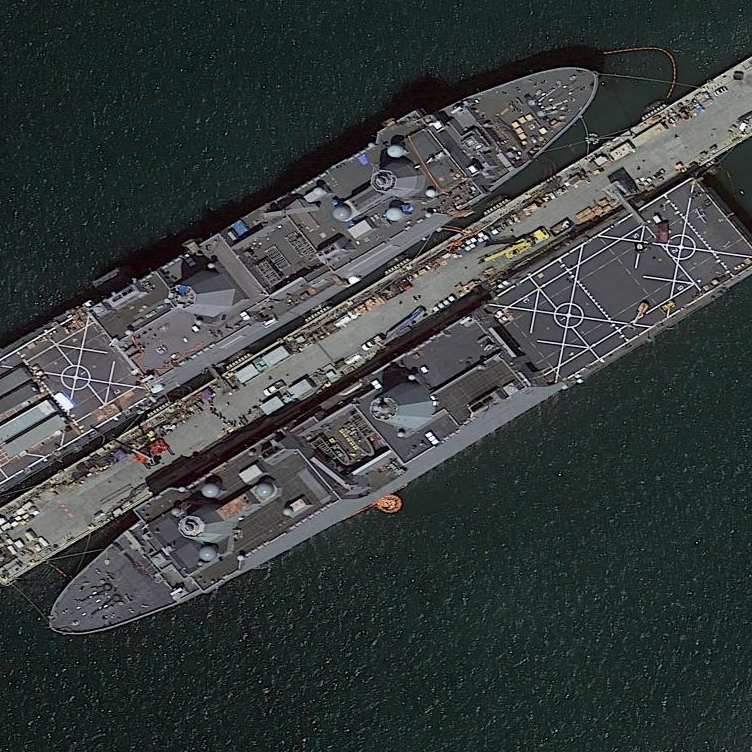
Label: combat